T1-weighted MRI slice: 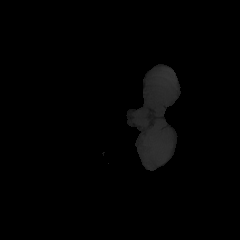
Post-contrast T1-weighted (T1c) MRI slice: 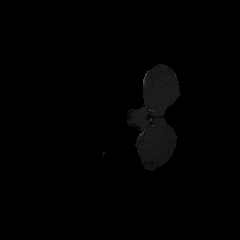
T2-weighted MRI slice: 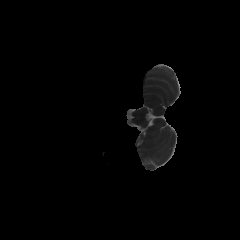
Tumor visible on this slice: no